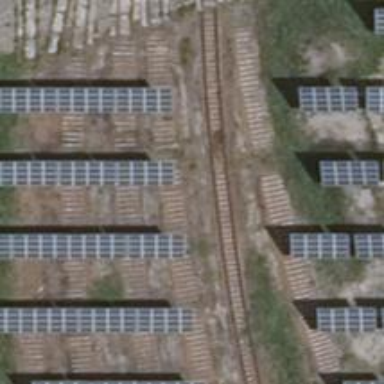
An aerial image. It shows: Disused railway.